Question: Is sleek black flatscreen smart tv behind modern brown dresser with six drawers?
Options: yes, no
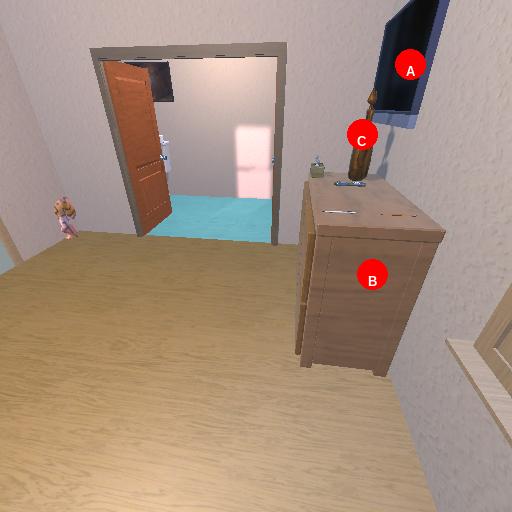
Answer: yes